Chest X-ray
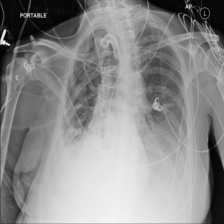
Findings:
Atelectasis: negative
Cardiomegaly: negative
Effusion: positive
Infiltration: negative
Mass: negative
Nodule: negative
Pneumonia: negative
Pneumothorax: negative
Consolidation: negative
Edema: negative
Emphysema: negative
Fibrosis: negative
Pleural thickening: negative
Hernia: negative